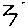
Label: zigzag